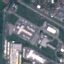
Land use / land cover: Industrial